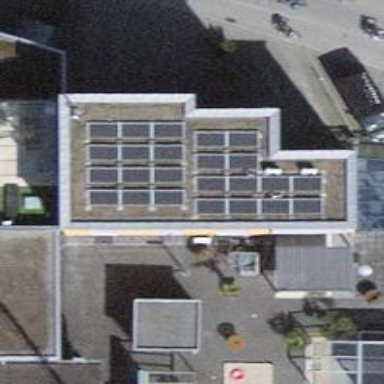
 consisting of solar photovoltaic panels."